Question: I am trying to use 'ViewSwitcher' to act like a image wizard.
I mean there will be next and previous button to change the Image in a 'ViewSwitcher' rather then a gallery. I have taken a reference from 'API Demo' of android sample application.
in that they have used 'ViewSwitcher' and 'Gallery' but i have to use 'Next' and 'Prev' button
instead. But i dont know how to do it.
As in sample application they have used
'''
Gallery g = (Gallery) findViewById(R.id.gallery);
g.setAdapter(new ImageAdapter(this));
g.setOnItemSelectedListener(this);
'''
Where 'ImageAdapter' keeps adding new Images in a ImageView which itself residing in a ViewSwitcher. So how can i do the same with next and previous button ?

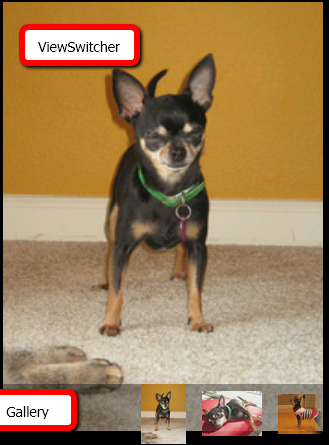
Answer: If you use an 'ImageSwitcher' this is a very simple thing to do. You'll have to replace the 'Gallery' with your two 'Buttons' and link them to the 'ImageSwitcher' :
'''
private int[] mImageIds= //.. the ids of the images to use
private int mCurrentPosition = 0; // an int to monitor the current image's position
private Button mPrevious, mNext; // our two buttons
'''
The two 'buttons' will have two 'onClick' callbacks:
'''
public void goPrevious(View v) {
mCurrentPosition -= 1;
mViewSwitcher.setImageResource(mImageIds[mCurrentPosition]);
// this is required to kep the Buttons in a valid state
// so you don't pass the image array ids boundaries
if ((mCurrentPosition - 1) < 0) {
mPrevious.setEnabled(false);
}
if (mCurrentPosition + 1 < mImageIds.length) {
mNext.setEnabled(true);
}
}
public void goNext(View v) {
mCurrentPosition += 1;
mViewSwitcher.setImageResource(mImageIds[mCurrentPosition]);
// this is required to kep the Buttons in a valid state
// so you don't pass the image array ids boundaries
if ((mCurrentPosition + 1) >= mImageIds.length) {
mNext.setEnabled(false);
}
if (mCurrentPosition - 1 >= 0) {
mPrevious.setEnabled(true);
}
}
'''
You'll have to remember to disable the previous 'Button' in the 'onCreate' method(as we start with the first image in the array).